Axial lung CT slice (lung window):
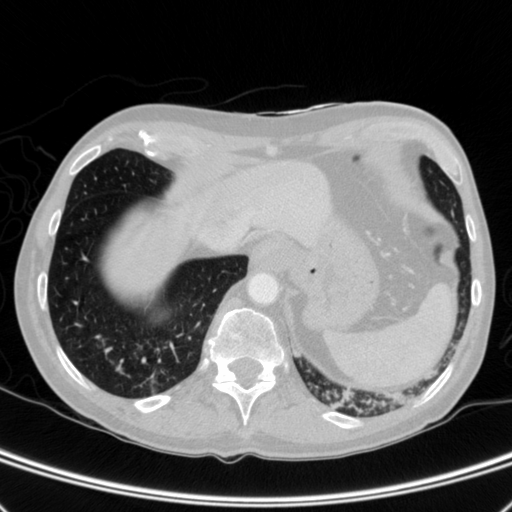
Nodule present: no